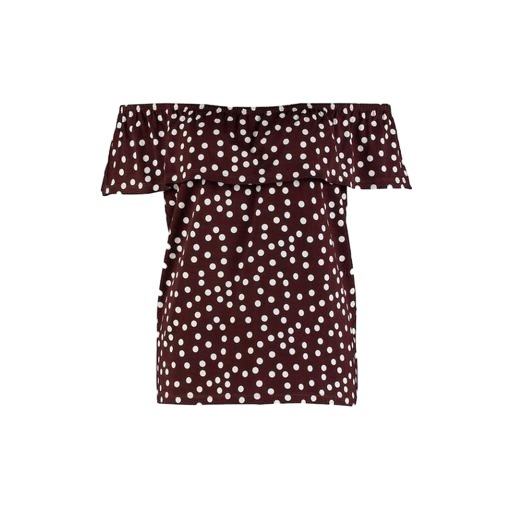
polka-dot blouse, red plus size printed t-shirt only macy, multicolor polka-dot top, white background